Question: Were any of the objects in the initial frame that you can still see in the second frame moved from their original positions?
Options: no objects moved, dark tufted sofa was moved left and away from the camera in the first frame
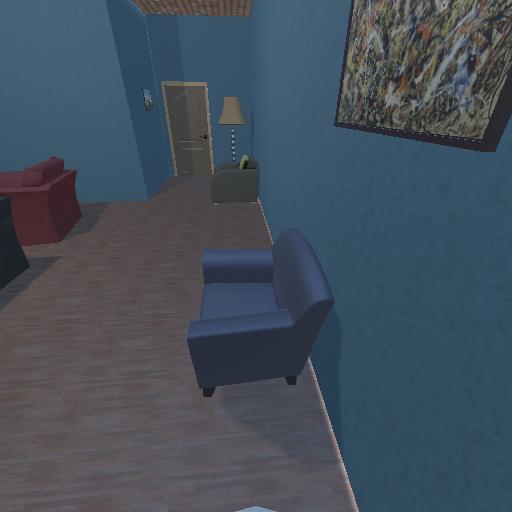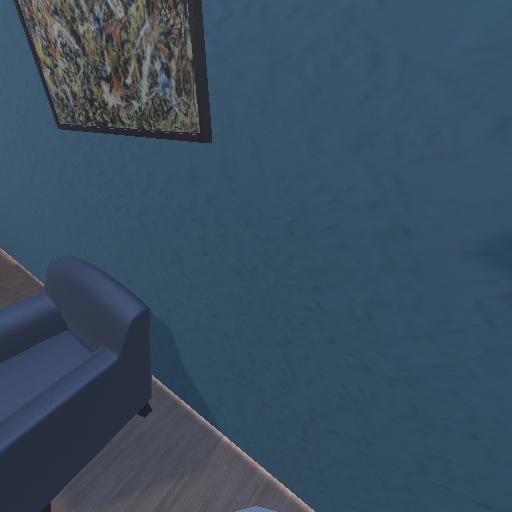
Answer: no objects moved